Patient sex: F
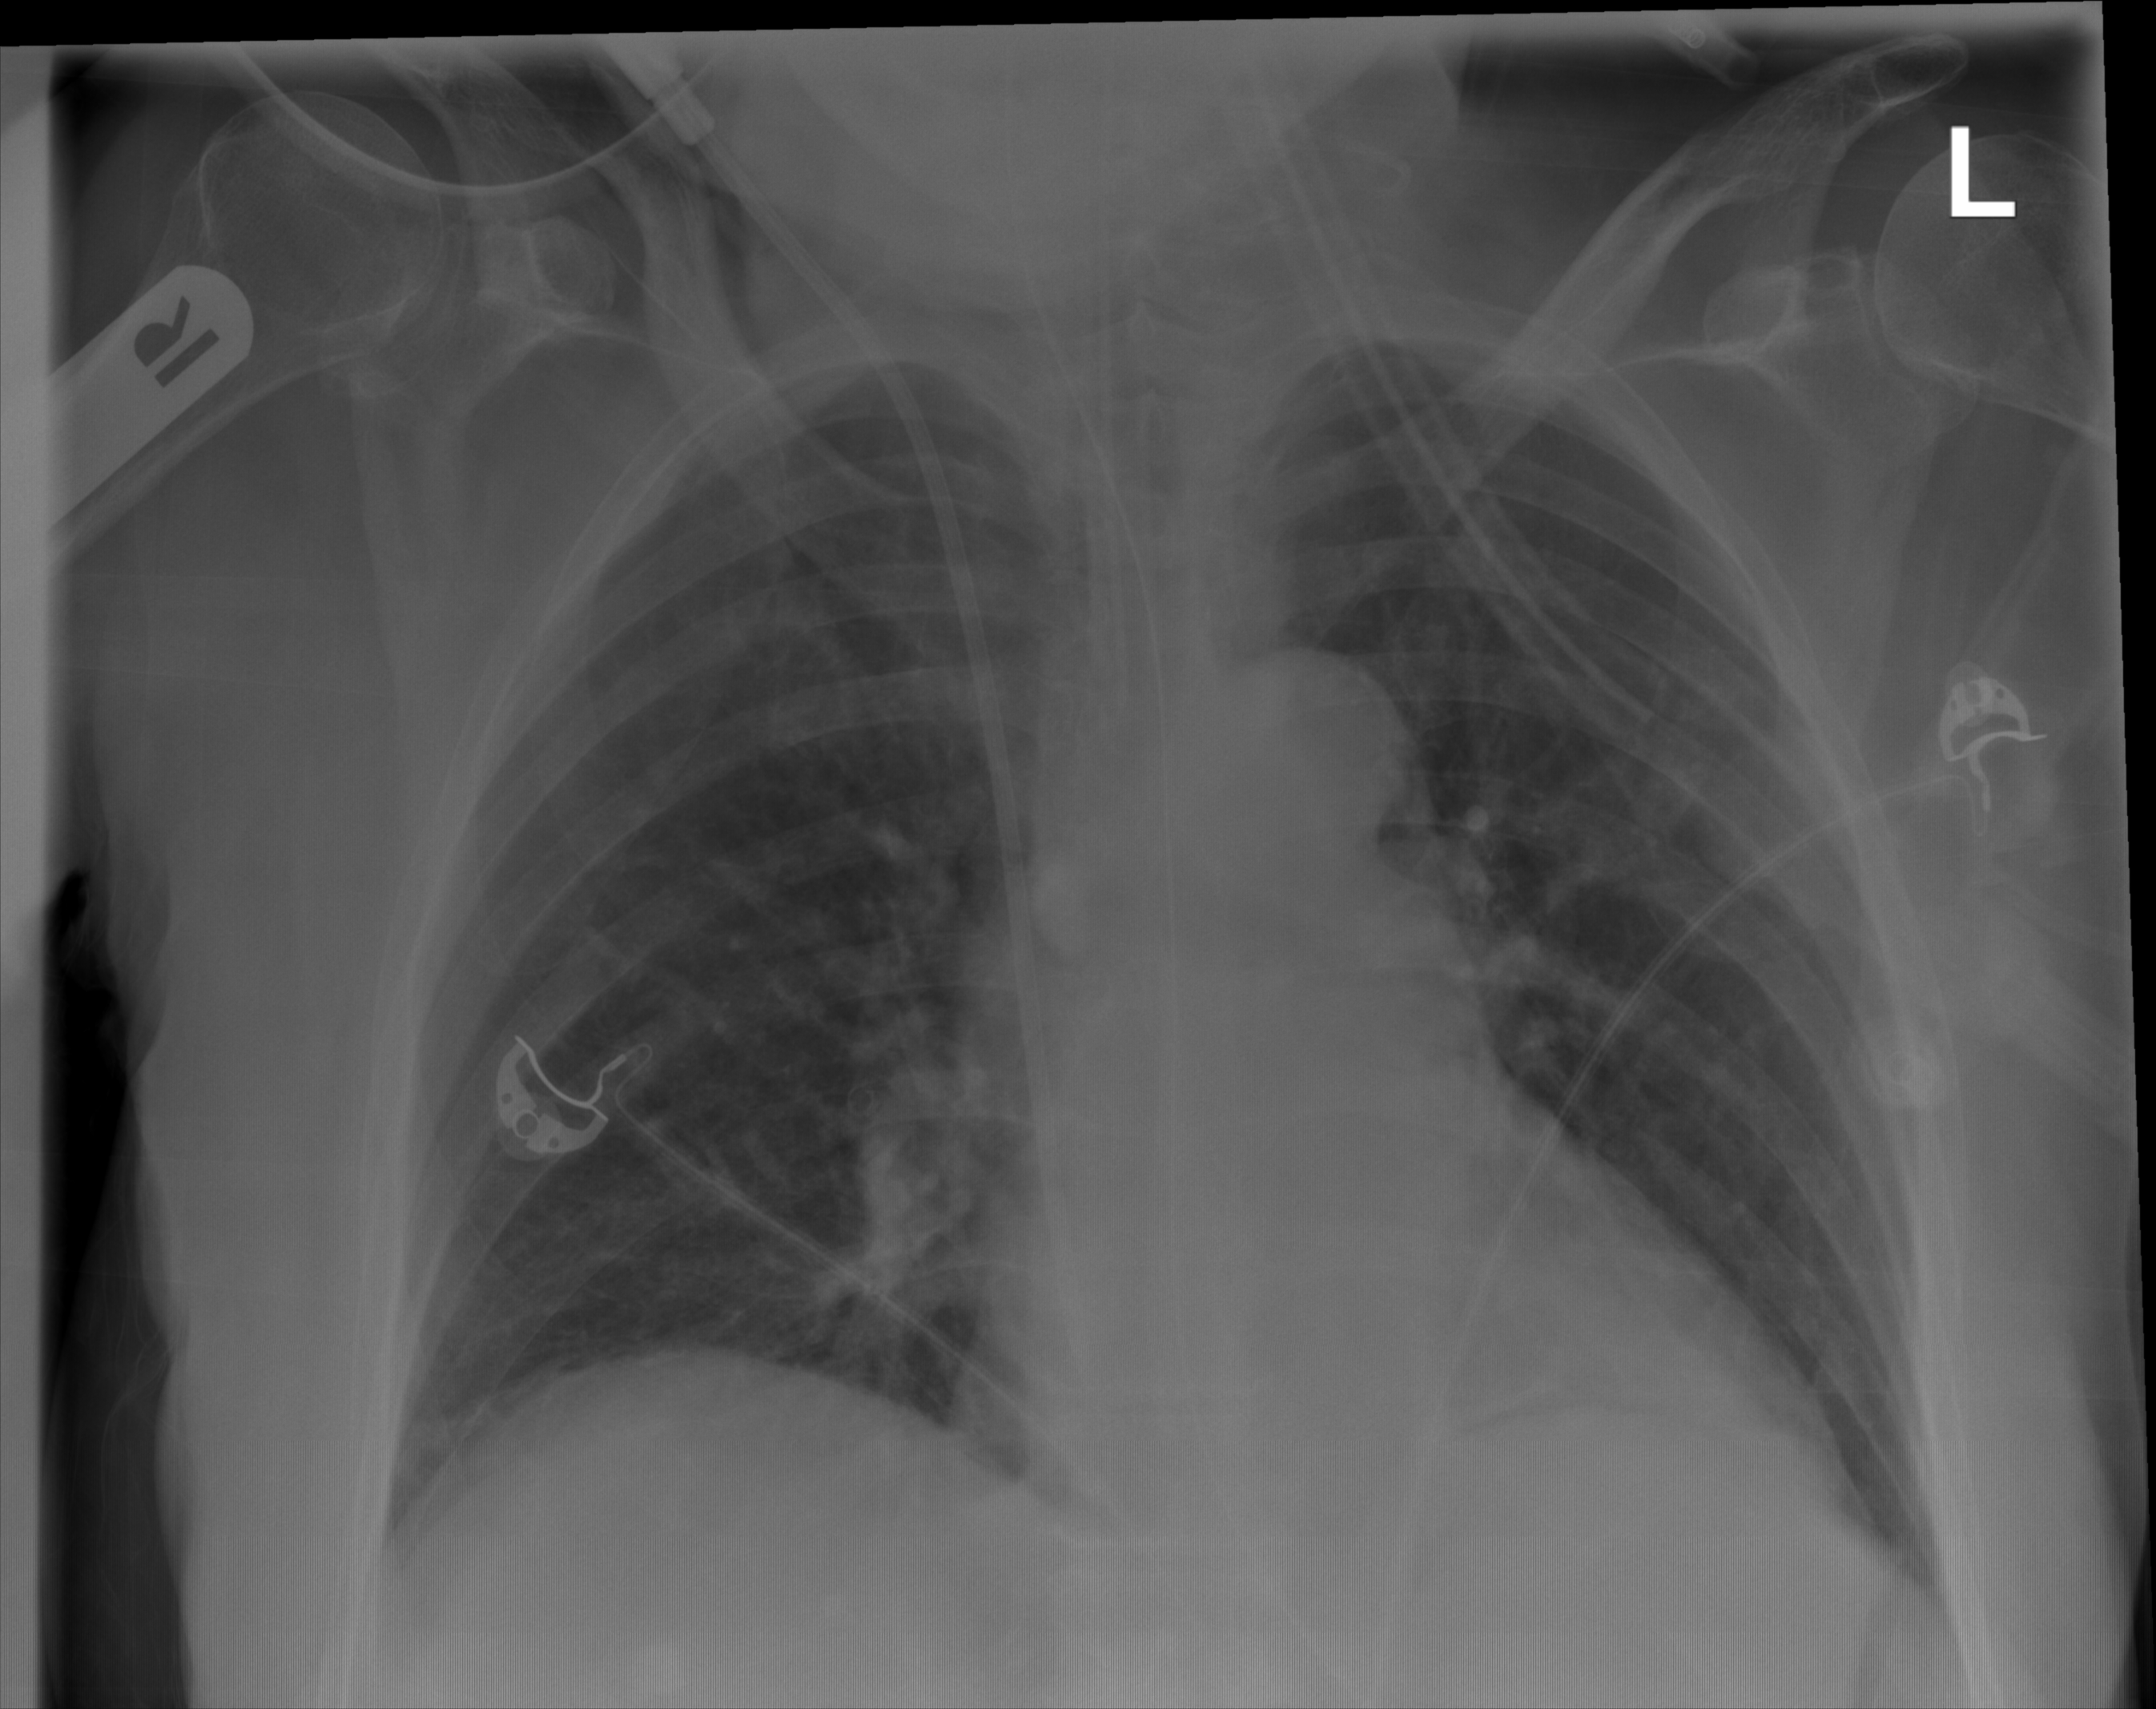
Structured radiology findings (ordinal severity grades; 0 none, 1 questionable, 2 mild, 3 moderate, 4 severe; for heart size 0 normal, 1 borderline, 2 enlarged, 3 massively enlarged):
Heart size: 2
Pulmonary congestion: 0
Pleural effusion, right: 0
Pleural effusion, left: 0
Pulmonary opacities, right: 0
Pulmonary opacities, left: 0
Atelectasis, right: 2
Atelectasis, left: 0